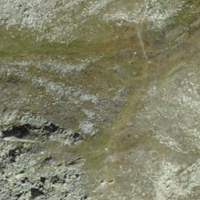
EUNIS habitat code: 26
Species observed at this site:
Sempervivum montanum